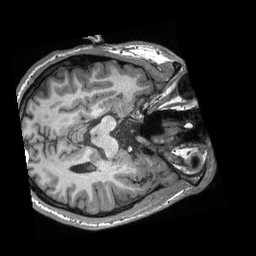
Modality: T1w
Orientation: axial
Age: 21
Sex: male
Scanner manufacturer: siemens
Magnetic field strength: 3 T
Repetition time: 2.3 s
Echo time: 0.00308 s